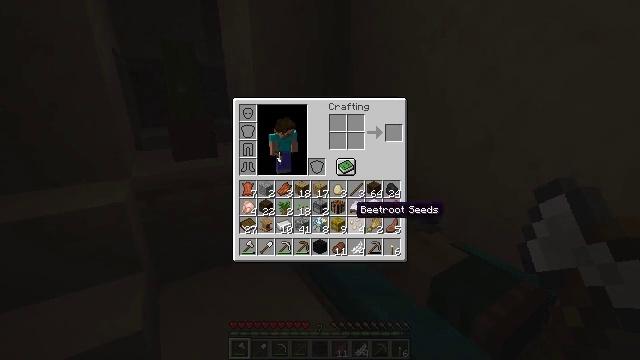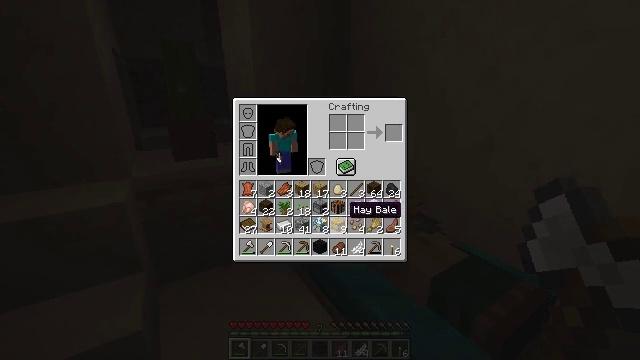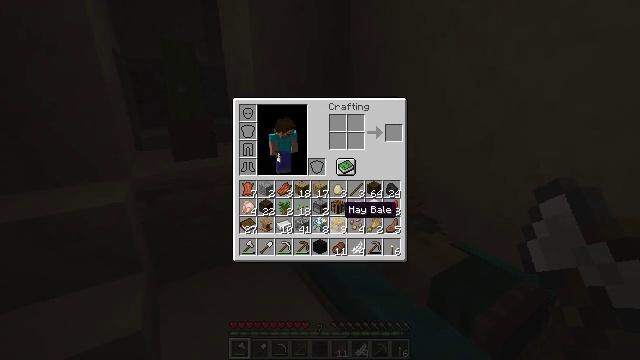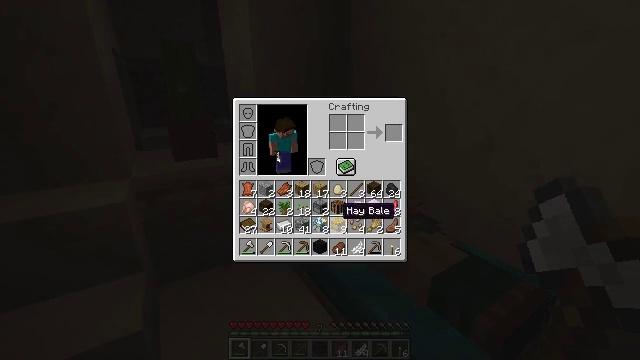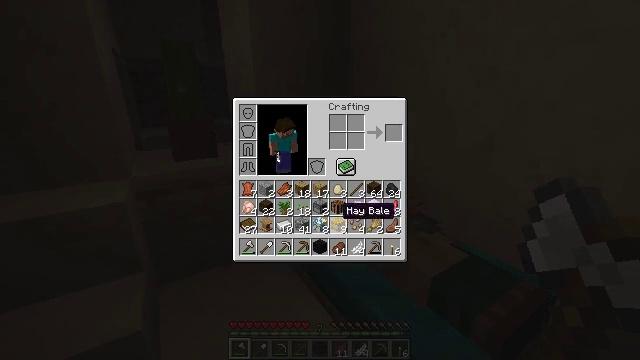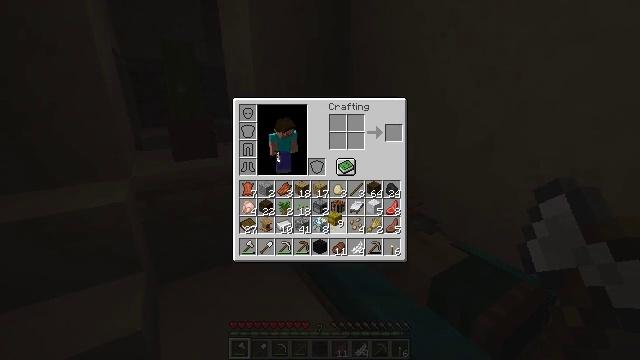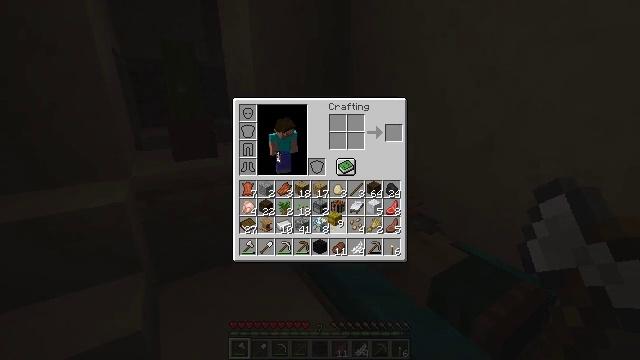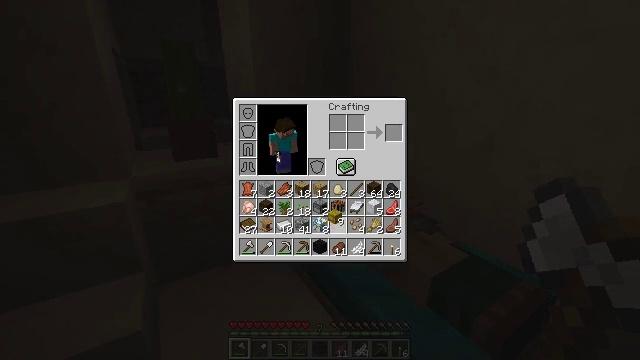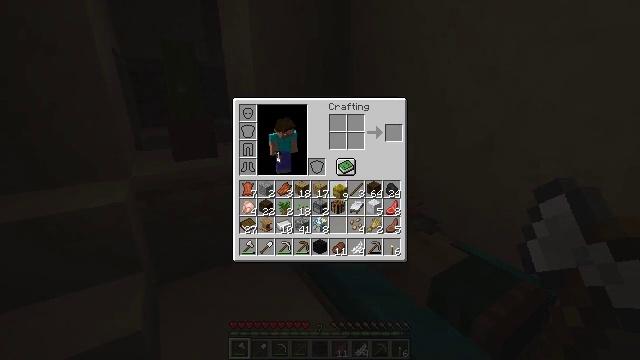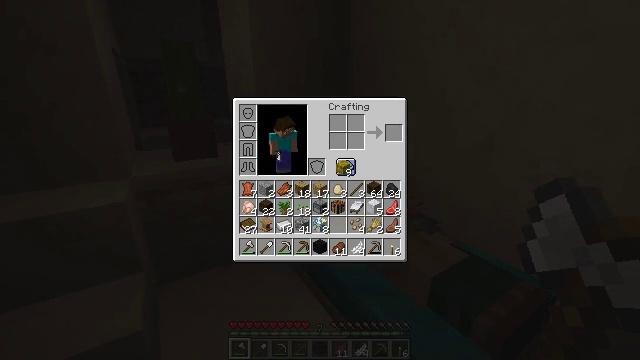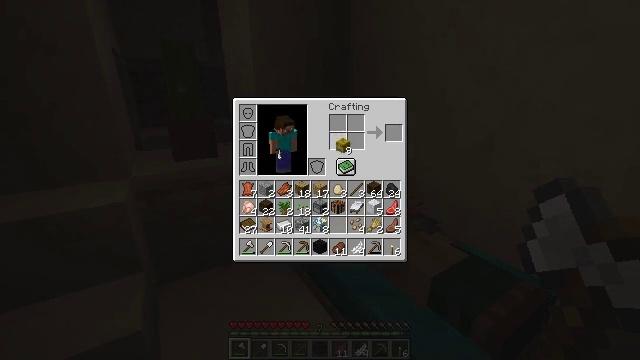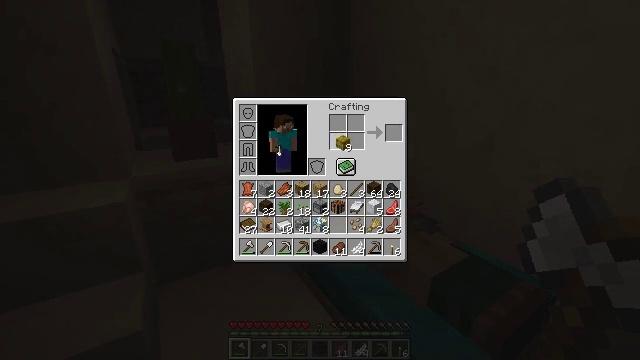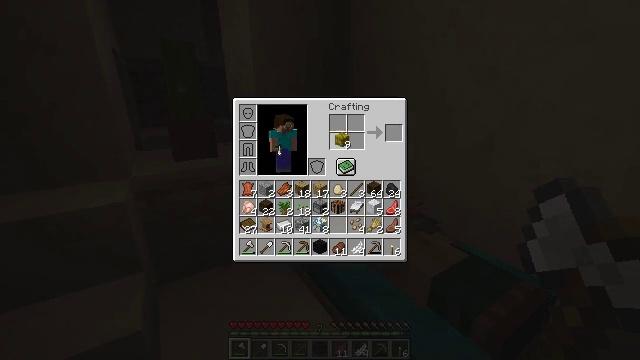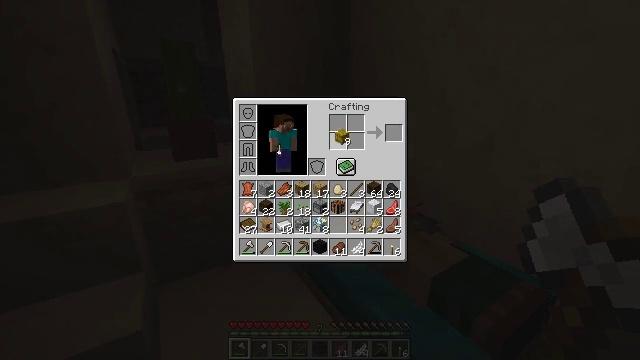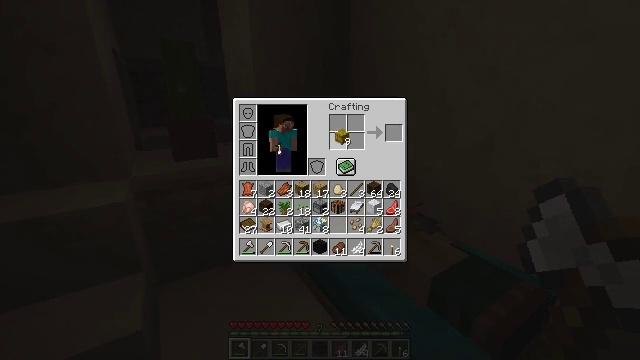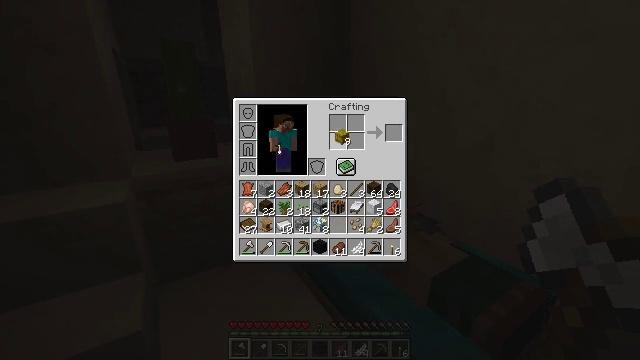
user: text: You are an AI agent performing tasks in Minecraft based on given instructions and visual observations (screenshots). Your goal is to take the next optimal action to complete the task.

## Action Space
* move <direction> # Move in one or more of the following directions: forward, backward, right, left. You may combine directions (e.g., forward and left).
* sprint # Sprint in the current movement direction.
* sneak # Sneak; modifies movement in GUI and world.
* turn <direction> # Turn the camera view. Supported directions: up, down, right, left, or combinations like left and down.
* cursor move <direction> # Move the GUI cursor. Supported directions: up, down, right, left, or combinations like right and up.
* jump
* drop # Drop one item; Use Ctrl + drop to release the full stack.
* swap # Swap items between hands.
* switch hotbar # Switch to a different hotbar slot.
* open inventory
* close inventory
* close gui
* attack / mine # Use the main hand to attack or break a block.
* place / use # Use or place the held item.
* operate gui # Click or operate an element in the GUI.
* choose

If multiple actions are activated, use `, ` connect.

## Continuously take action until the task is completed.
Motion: motion action
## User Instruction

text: Combine ingredients to craft wheat.
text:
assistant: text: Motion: cursor move left
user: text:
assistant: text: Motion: no_op
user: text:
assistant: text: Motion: no_op
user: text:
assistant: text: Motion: no_op
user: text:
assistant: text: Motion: operate gui
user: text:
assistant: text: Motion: operate gui
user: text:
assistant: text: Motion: operate gui
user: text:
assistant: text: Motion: cursor move up
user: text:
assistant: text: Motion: cursor move up
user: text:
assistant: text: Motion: cursor move up
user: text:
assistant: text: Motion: no_op
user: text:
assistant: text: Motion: no_op
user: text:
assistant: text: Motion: no_op
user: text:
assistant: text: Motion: no_op
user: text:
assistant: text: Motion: no_op
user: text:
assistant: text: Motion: no_op
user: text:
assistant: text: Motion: operate gui
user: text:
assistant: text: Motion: operate gui
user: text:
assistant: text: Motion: no_op
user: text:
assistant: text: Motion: no_op
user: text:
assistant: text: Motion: no_op
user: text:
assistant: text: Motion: sneak
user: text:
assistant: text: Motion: sneak, cursor move right
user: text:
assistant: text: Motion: sneak, cursor move right
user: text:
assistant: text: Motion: sneak
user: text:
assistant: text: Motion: sneak
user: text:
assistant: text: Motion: sneak
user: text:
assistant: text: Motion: sneak
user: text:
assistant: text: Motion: sneak
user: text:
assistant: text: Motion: sneak